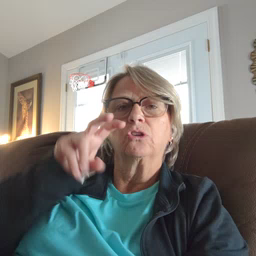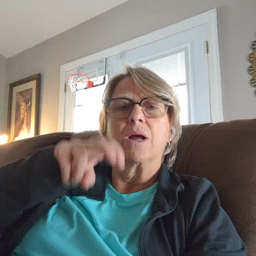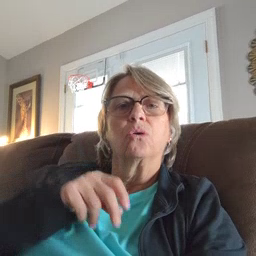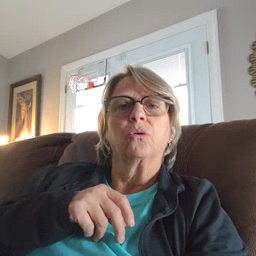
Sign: chair